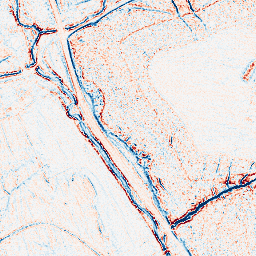
Category: edge_preserving
Decomposition family: bilateral
Decomposition parameters: d: 5
sigma_color: 50
sigma_space: 50
Upsampling method: bilinear
Upsampling parameters: scale: 4
Upsampling scale: 4